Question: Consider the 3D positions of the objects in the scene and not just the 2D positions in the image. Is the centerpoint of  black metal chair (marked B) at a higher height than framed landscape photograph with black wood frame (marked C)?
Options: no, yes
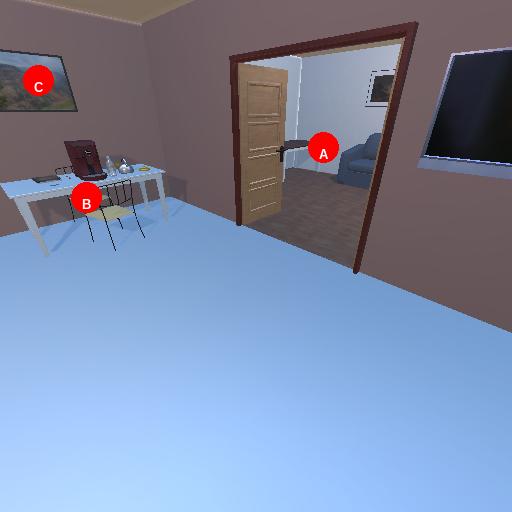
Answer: no